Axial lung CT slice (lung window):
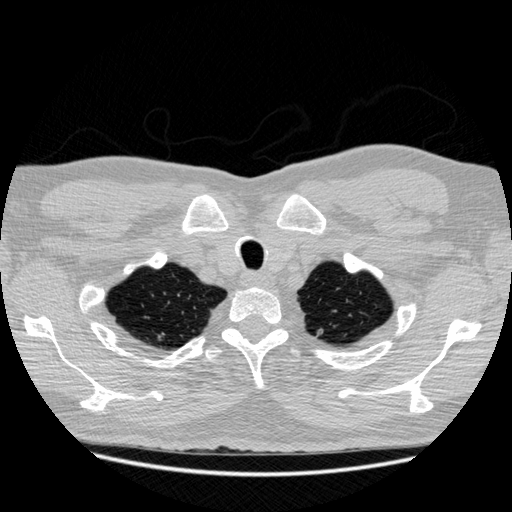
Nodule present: no